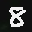
Label: 8